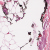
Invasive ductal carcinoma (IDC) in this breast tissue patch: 0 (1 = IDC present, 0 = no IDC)